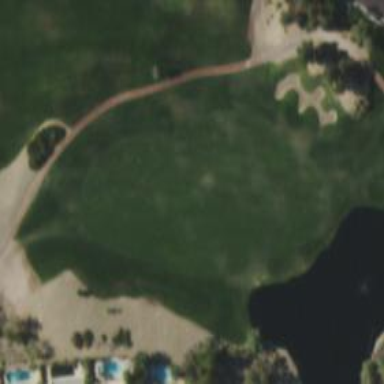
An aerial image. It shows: Golf hole.